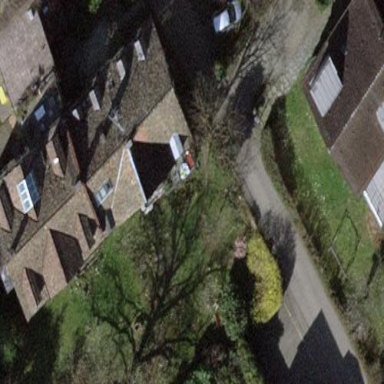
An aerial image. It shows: Building with gabled roof.